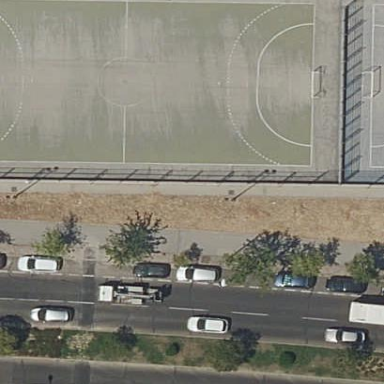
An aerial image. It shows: Concrete soccer pitch.